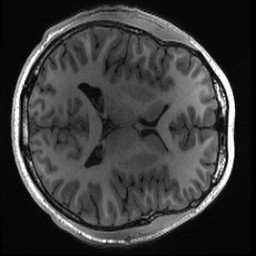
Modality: T1w
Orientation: axial